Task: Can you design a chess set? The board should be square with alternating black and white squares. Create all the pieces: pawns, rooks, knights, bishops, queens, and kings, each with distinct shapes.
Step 2502:
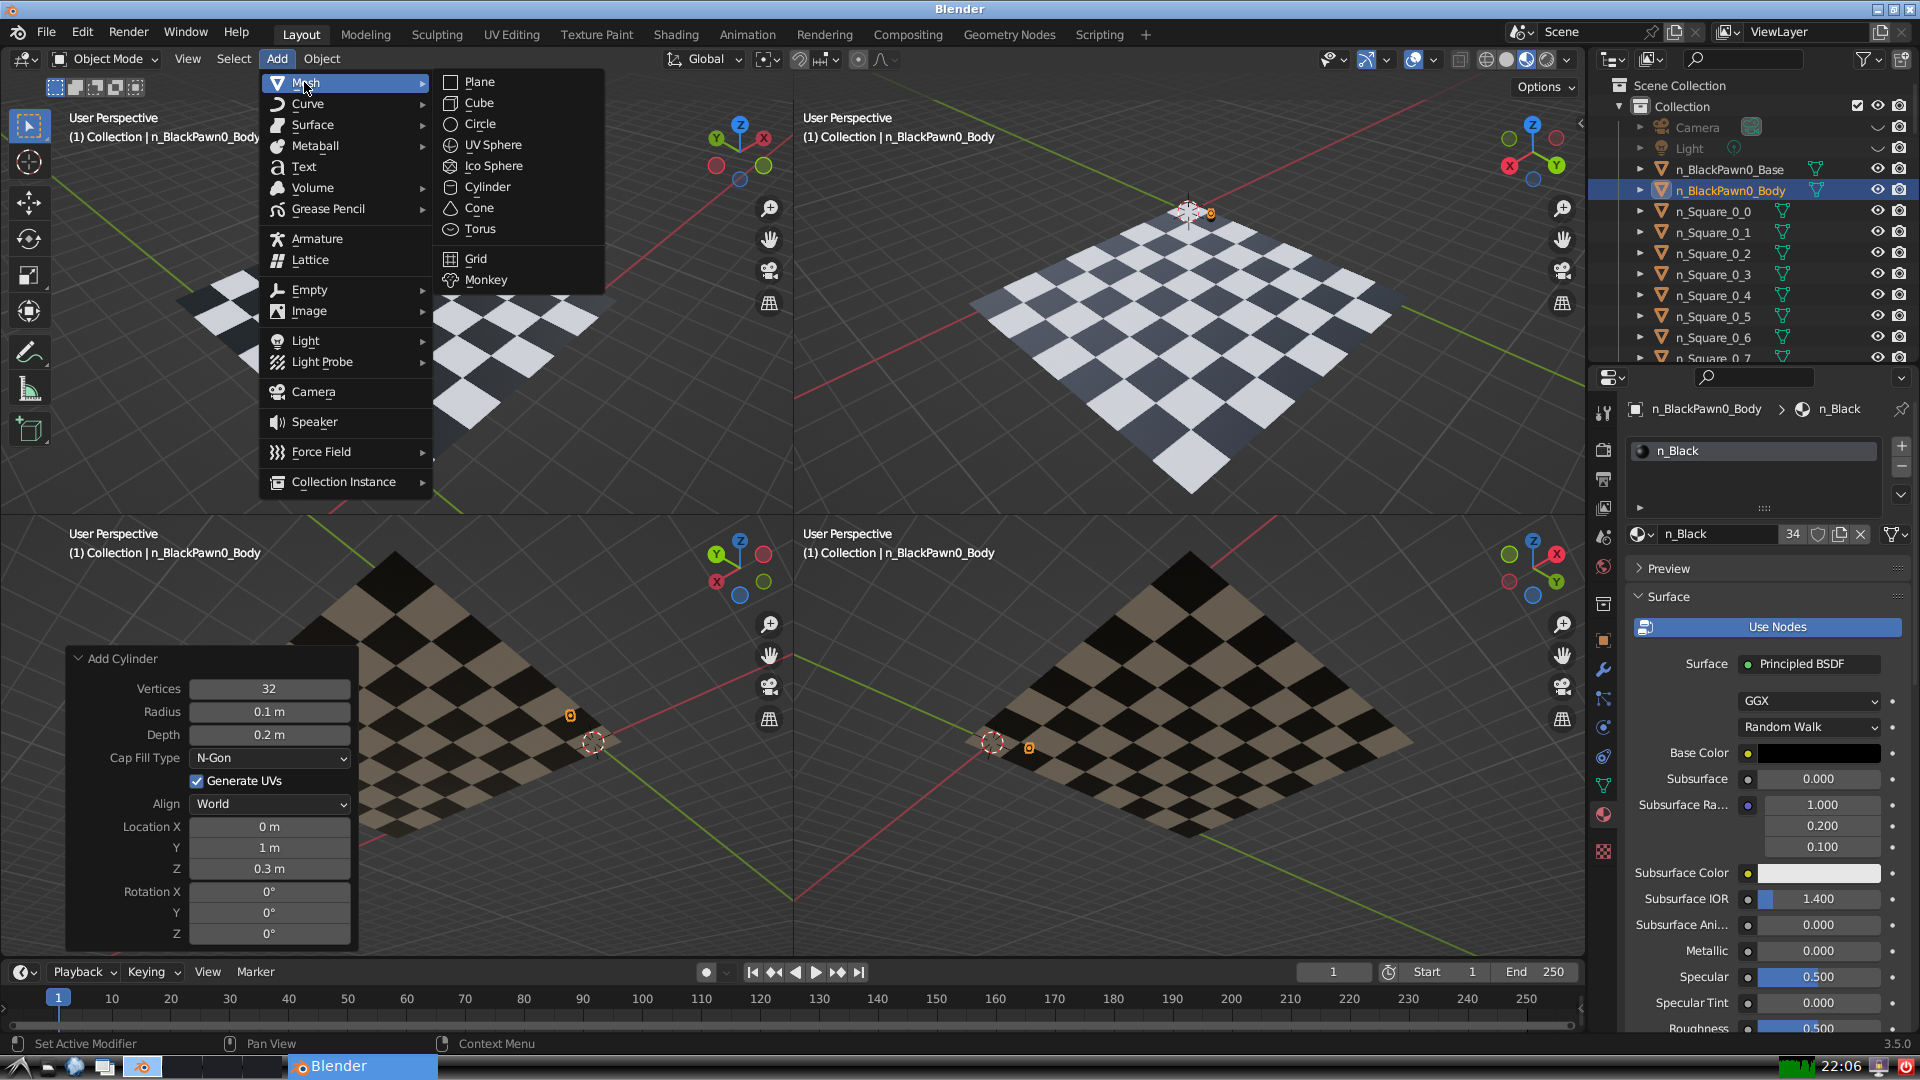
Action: {"mouse_move": [499, 144]}